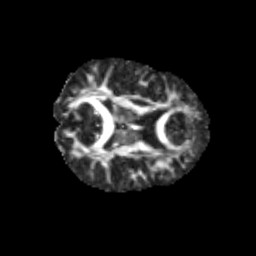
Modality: FA
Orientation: axial
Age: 11
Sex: male
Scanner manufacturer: siemens
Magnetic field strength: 3 T
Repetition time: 3.8 s
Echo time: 0.07 s